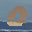
Label: 0